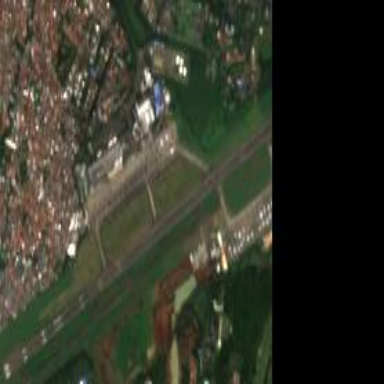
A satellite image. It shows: Asphalt runway at the airport.